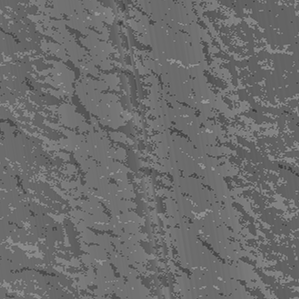
Label: frost